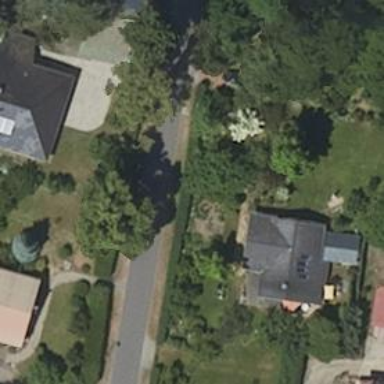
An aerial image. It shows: Residential road with asphalt surface and sidewalk on the left side.